Interaction volume radius: 5 \u00c5
Interaction volume height: 15 \u00c5
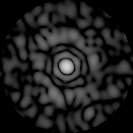
Disorder parameter: 0.8407